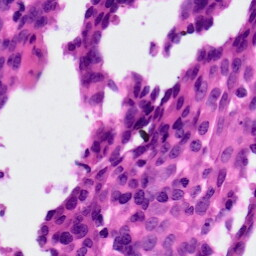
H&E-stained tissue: Ovarian